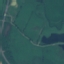
Label: Pasture